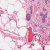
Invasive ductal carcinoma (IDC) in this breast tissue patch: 1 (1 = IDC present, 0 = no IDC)